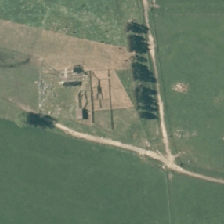
Land cover: high_producing_grassland